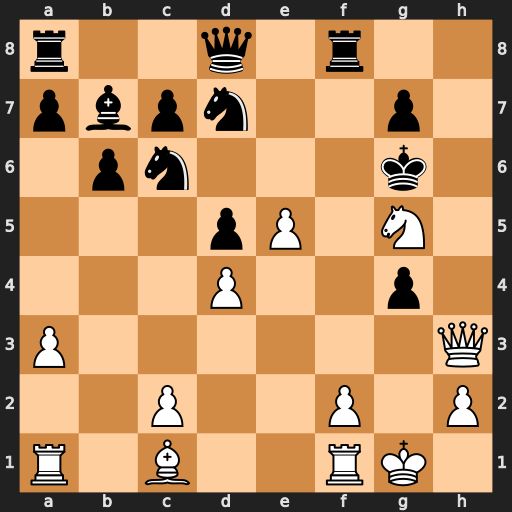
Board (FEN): r2q1r2/pbpn2p1/1pn3k1/3pP1N1/3P2p1/P6Q/2P2P1P/R1B2RK1
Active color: w
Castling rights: -
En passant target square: -
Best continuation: Qh7#